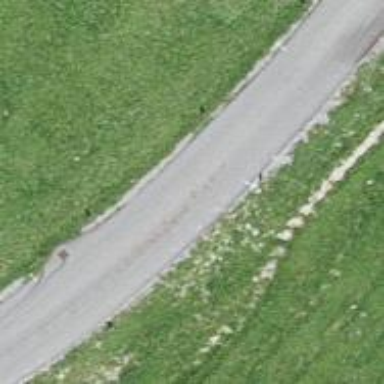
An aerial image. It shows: Unclassified road with asphalt surface.